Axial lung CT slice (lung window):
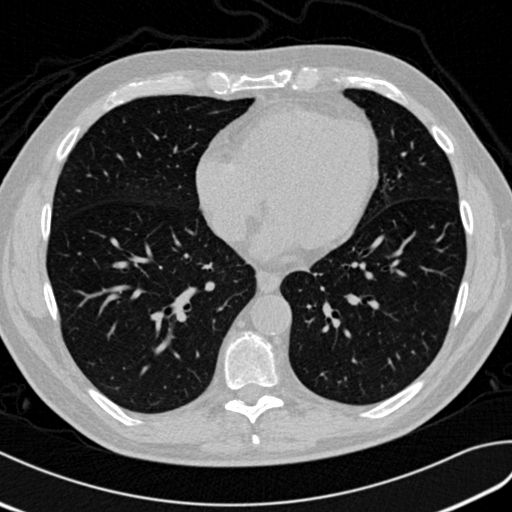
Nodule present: no